Question: I would like to code a shelf and I don't want to think about resizing and changing background images on a rotation and depending on the screensize (iPad/iPhone). Is it possible to create an image, that would stretch horizontally but repeat vertically?
By now, I've only found the '[UIColor colorWithPatternImage:]' and '[UIImage strechableImageWithLeftCapWidth:topCapHeight:]' or the new '[UIImage resizableImageWithCapInsets:]'. But I didn't manage to let them work together, obviously.
I hope the illustration helps understanding my issue:

Do you have any idea how to accomplish the above, so that it will work with a single image for different sizes and orientations? Thanks!
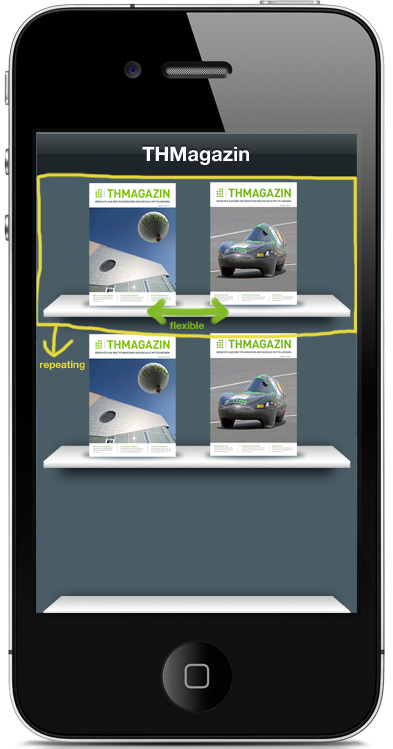
Answer: '[UIColor colorWithPatternImage:]' can take up an extreme amount of memory when working with a large number of rows. I ended up creating a single image view that was one row larger than the entire view using '[UIColor colorWithPatternImage:]', then offset that view up or down a row as necessary when the view was about to scroll offscreen. Since the view is only moved at row boundaries, the performance was much better than I expected.
However, a better option would be to create a pool of individual 'UImageViews' using '[UIColor colorWithPatternImage:]' and tile them, similar to what 'UITableView' does will table view cells.
Apple has sample code which illustrates this technique in the ScrollView Suite sample project and the Designing Apps with Scroll Views video from WWDC 2010.